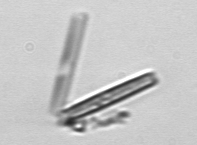
Label: Thalassionema